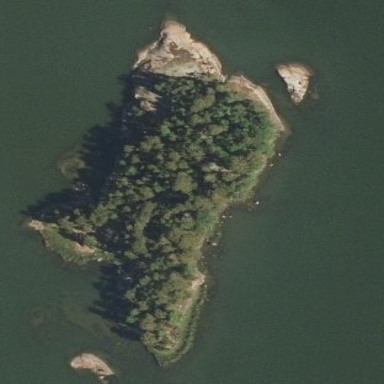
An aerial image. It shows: Military islet located along the coastline.